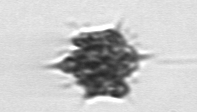
Label: Dictyocha